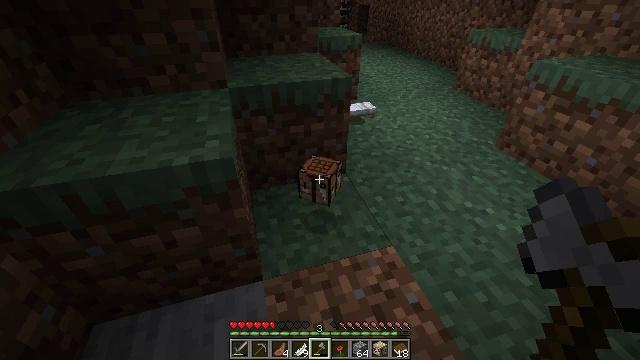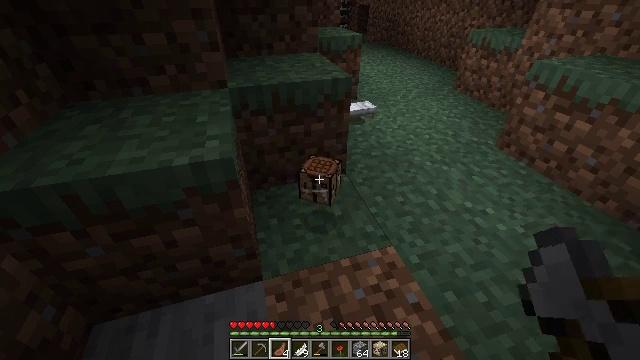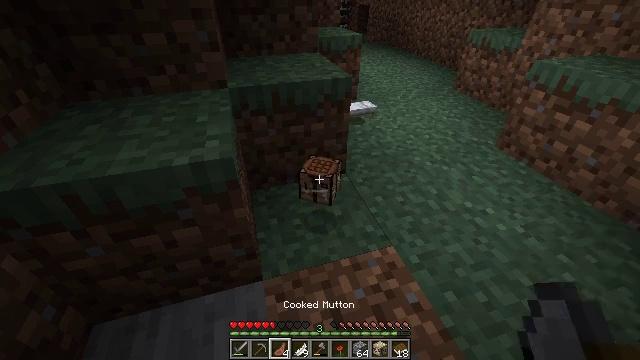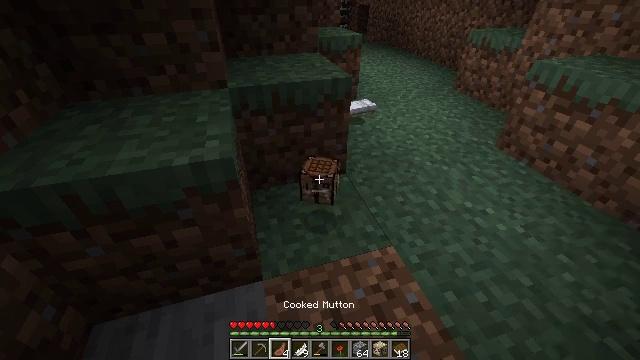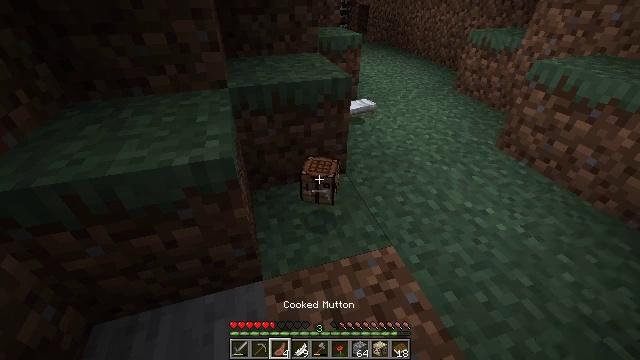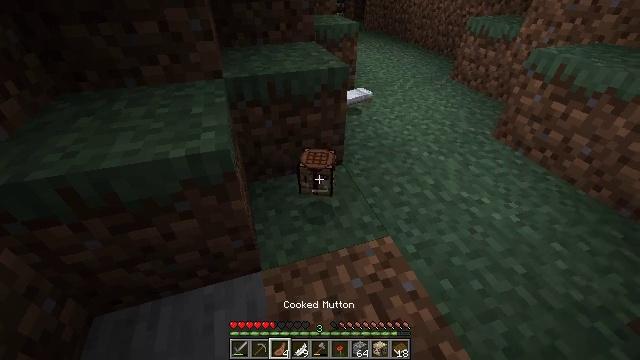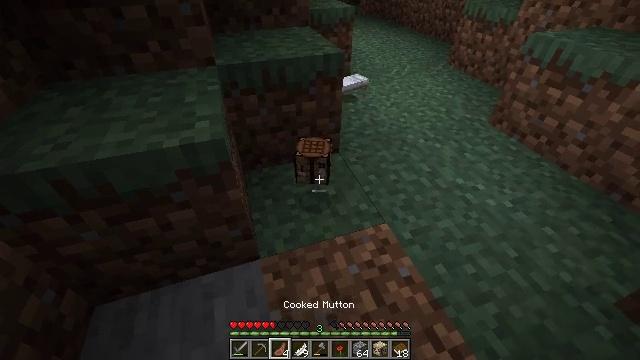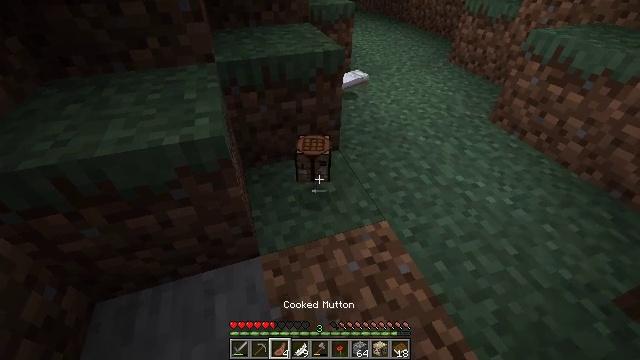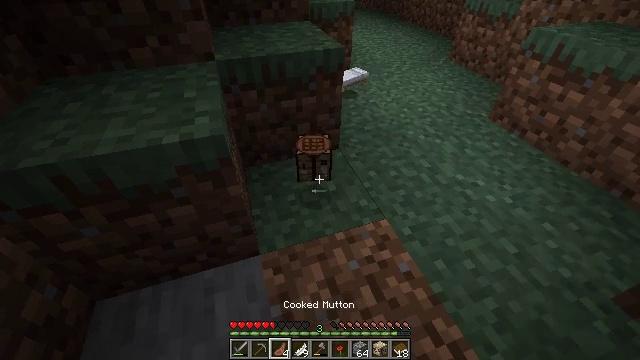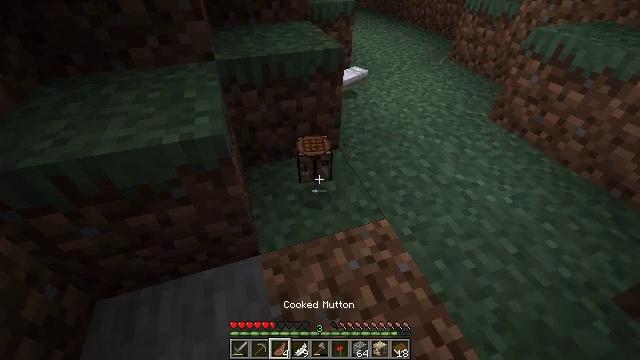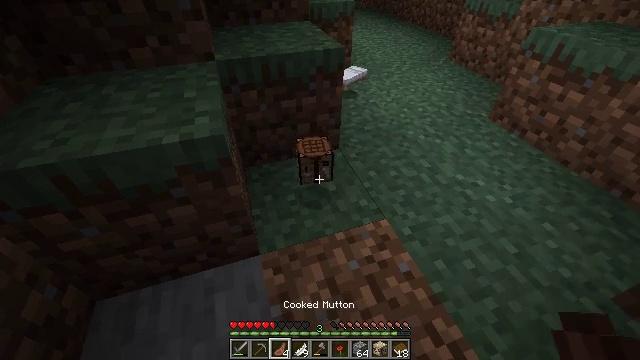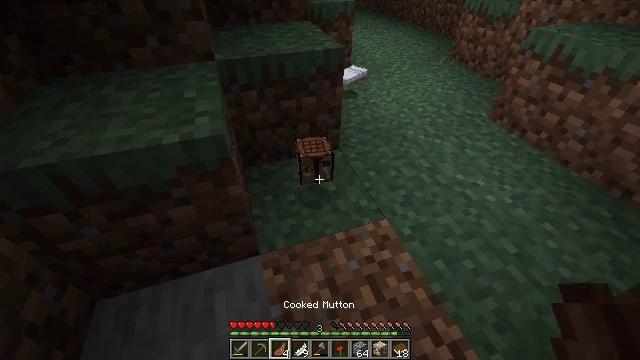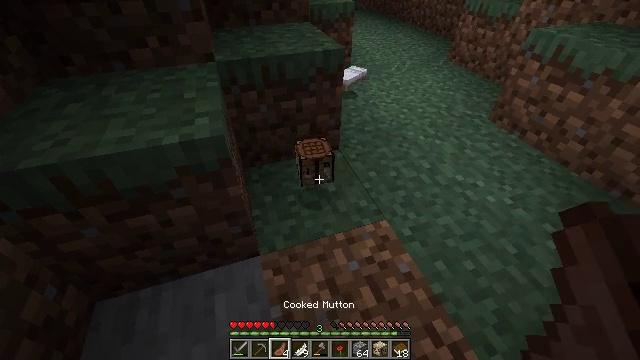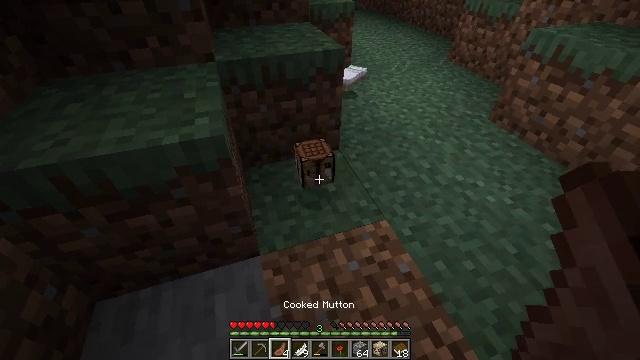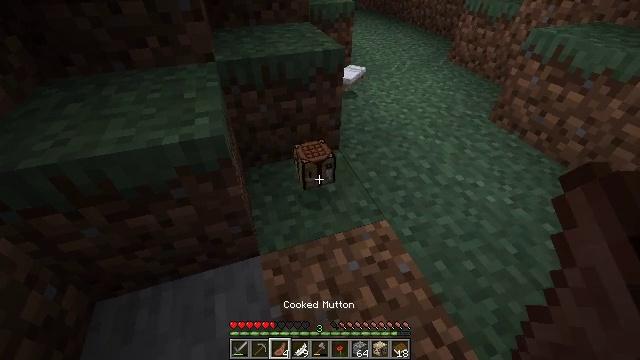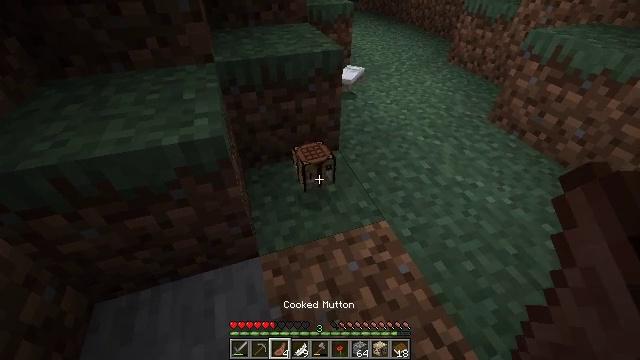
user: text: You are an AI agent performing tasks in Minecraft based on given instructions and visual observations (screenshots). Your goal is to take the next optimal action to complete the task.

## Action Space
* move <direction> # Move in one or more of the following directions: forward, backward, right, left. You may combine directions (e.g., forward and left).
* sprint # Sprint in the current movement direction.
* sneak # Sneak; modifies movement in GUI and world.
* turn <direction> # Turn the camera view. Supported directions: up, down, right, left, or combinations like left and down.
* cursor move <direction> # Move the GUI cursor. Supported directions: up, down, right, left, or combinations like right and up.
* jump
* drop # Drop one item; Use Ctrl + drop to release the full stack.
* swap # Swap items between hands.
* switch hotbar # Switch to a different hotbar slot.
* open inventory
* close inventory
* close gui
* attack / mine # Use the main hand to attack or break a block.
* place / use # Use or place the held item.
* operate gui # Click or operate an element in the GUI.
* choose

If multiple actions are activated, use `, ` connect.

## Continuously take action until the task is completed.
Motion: motion action
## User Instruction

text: Remove a gray wool from the inventory.
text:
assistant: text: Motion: switch to hotbar 3
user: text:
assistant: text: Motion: switch to hotbar 3
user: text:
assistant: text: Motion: switch to hotbar 3
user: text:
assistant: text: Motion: switch to hotbar 3
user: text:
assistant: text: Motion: turn down
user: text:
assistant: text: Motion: turn right and down
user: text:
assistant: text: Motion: no_op
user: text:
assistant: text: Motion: no_op
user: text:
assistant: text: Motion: no_op
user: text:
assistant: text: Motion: no_op
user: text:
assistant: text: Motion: no_op
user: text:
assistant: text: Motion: no_op
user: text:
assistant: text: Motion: no_op
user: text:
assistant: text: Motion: no_op
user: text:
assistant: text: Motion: no_op
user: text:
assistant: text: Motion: no_op
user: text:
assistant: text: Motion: no_op
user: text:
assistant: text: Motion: no_op
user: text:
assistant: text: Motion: no_op
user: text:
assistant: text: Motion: no_op
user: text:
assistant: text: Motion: turn right, close inventory
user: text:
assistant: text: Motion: close inventory
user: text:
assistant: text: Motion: close inventory
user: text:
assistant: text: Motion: cursor move right, open gui
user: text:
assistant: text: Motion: cursor move right
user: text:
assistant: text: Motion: cursor move right
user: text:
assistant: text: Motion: no_op
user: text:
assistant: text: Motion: no_op
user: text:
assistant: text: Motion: no_op
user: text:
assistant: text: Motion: no_op